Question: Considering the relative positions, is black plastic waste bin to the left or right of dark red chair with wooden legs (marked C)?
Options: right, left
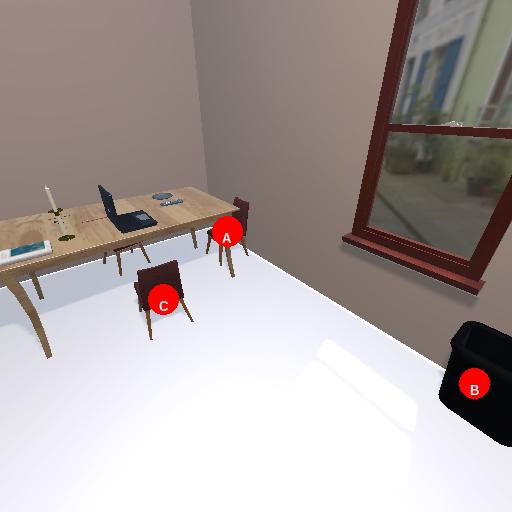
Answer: right